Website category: sports
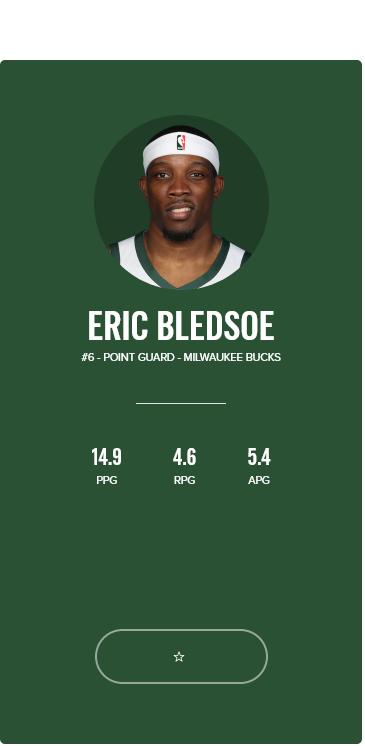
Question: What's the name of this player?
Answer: ERIC BLEDSOE

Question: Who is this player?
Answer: ERIC BLEDSOE

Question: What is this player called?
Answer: ERIC BLEDSOE

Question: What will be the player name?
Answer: ERIC BLEDSOE

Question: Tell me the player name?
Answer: ERIC BLEDSOE

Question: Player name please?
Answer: ERIC BLEDSOE

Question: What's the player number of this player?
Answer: #6

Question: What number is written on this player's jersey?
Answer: #6

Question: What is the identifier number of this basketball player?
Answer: #6

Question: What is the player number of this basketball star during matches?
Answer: #6

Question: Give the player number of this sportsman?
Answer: #6

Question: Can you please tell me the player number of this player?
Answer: #6

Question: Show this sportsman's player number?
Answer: #6

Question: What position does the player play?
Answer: POINT GUARD

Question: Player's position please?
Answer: POINT GUARD

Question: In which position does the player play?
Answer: POINT GUARD

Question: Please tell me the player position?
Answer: POINT GUARD

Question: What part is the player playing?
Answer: POINT GUARD

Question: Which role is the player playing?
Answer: POINT GUARD

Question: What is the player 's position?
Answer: POINT GUARD

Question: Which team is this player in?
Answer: MILWAUKEE BUCKS

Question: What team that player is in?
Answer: MILWAUKEE BUCKS

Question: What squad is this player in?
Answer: MILWAUKEE BUCKS

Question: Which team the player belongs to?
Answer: MILWAUKEE BUCKS

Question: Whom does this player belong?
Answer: MILWAUKEE BUCKS

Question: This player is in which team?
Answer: MILWAUKEE BUCKS

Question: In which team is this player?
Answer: MILWAUKEE BUCKS

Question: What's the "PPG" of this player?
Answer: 14.9

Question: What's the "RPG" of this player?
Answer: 4.6

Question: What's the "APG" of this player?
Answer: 5.4

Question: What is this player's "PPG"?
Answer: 14.9

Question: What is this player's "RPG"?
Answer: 4.6

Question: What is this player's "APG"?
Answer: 5.4

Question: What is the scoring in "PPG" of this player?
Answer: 14.9

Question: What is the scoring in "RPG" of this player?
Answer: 4.6

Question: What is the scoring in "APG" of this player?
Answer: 5.4

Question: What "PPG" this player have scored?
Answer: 14.9

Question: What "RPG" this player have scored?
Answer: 4.6

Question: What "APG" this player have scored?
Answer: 5.4

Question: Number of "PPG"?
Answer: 14.9

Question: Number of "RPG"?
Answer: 4.6

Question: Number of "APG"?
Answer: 5.4

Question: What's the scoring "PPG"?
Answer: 14.9

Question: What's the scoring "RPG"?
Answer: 4.6

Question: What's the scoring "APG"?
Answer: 5.4